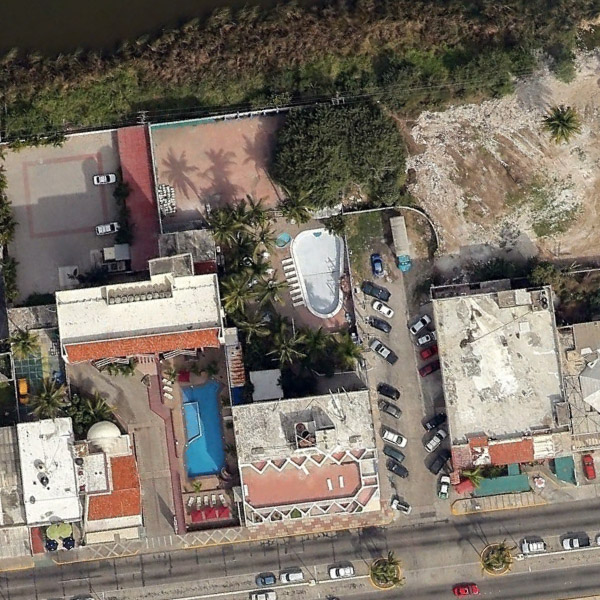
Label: Resort